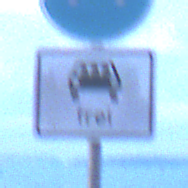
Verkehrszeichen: MehrfachbesetzePersonenkraftwagenFrei
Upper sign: Busssonderstreifen
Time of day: Dawn
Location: Outdoor (Urban)
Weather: PartlyCloudy
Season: NotSpecified
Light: Natural